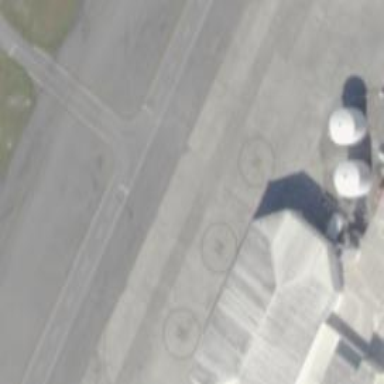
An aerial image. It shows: Image showing helipad at airport.